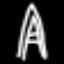
Label: The Eiffel Tower